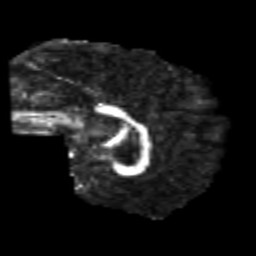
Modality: FA
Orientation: sagittal
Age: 20
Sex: male
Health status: healthy
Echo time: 0.074 s